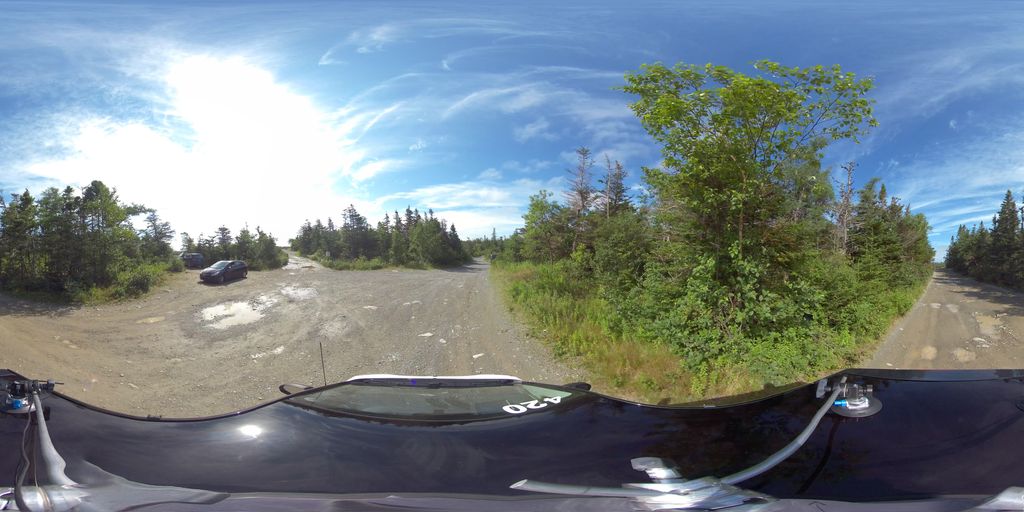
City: st_johns